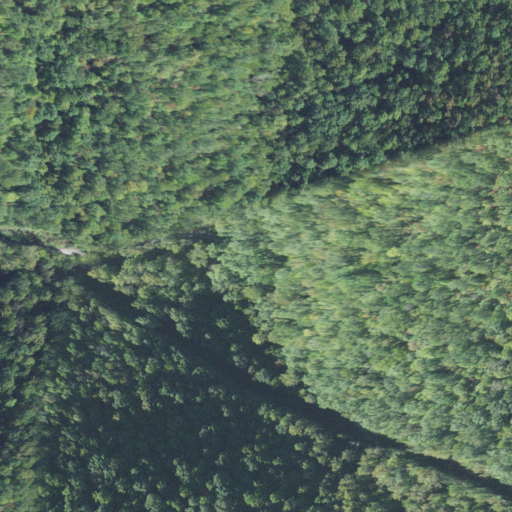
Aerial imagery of valley in North Carolina named Walnut Cove containing mixed forest, deciduous forest, and open development